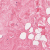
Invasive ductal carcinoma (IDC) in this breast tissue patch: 0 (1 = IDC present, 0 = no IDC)